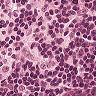
Metastatic tissue present: no